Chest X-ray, AP view. Patient: 57 years old, sex M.
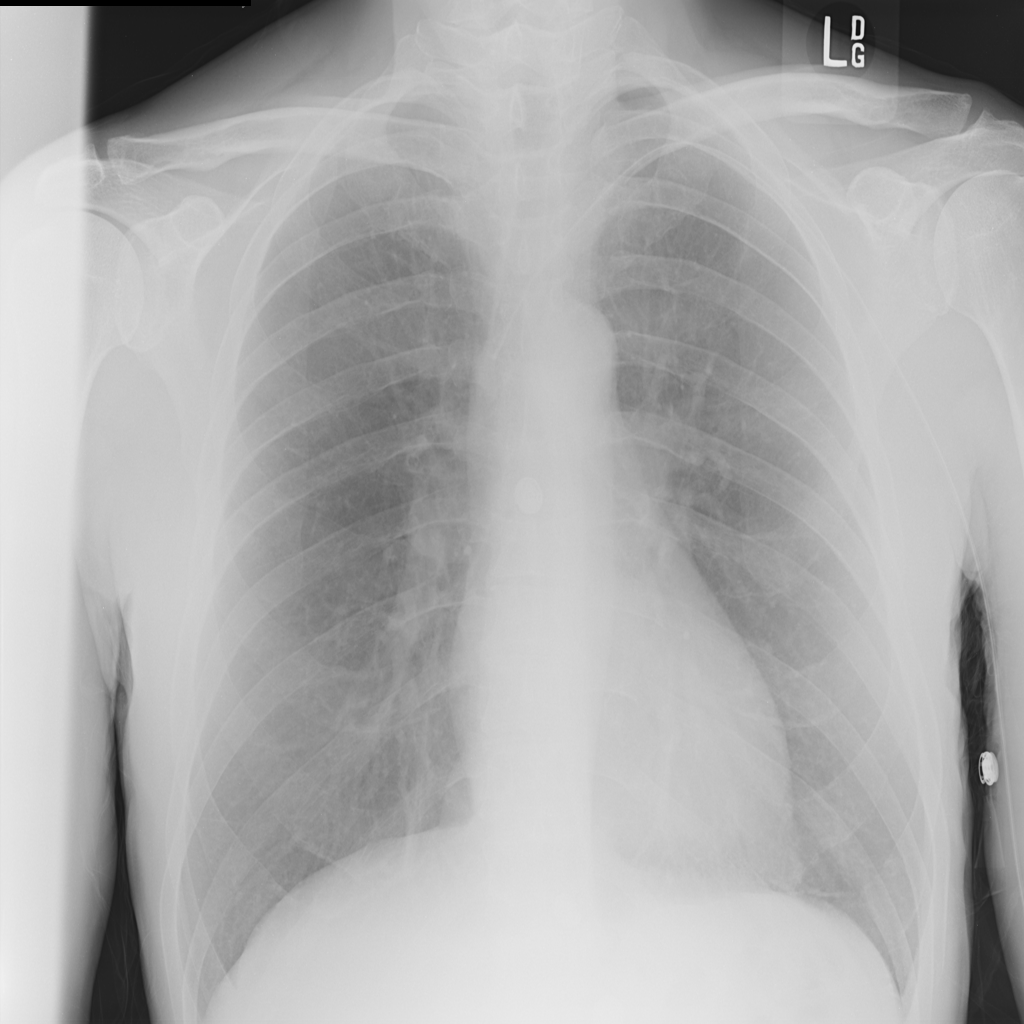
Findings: No Finding